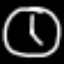
Label: clock